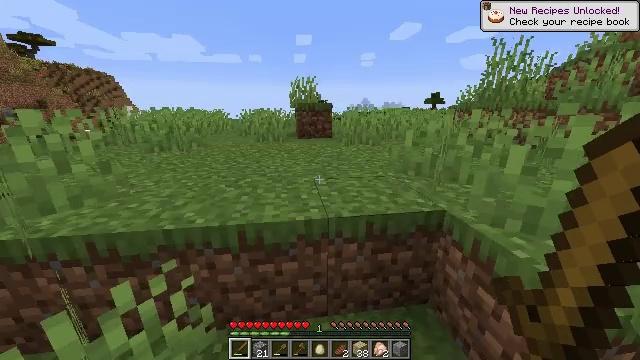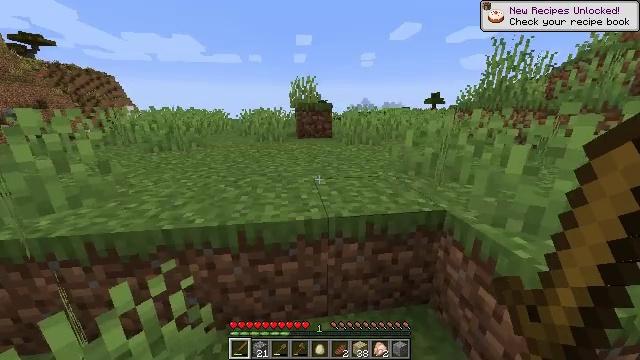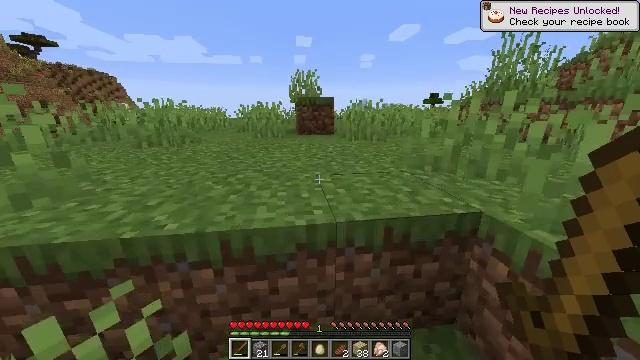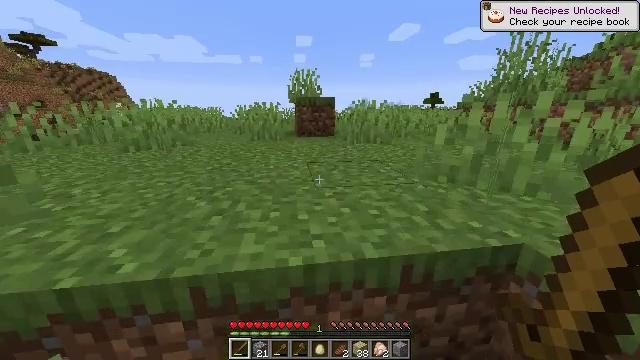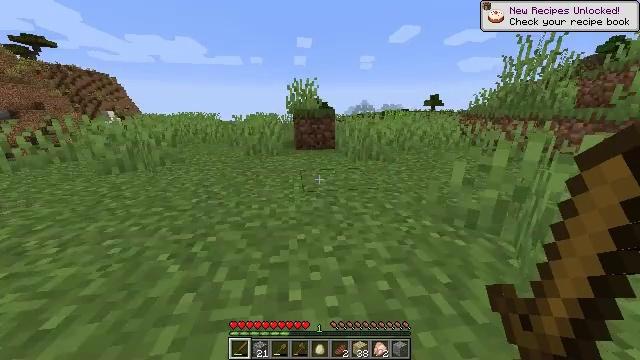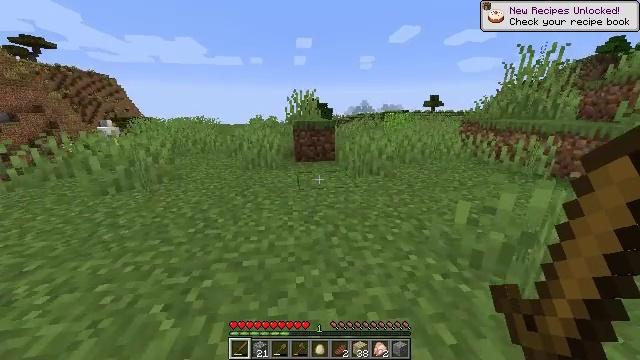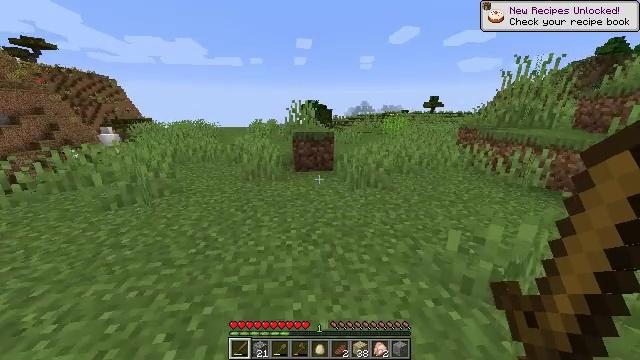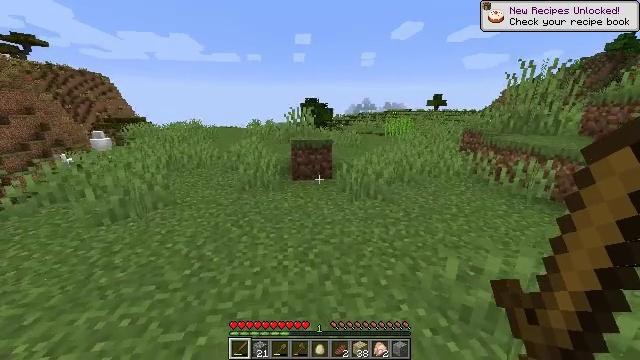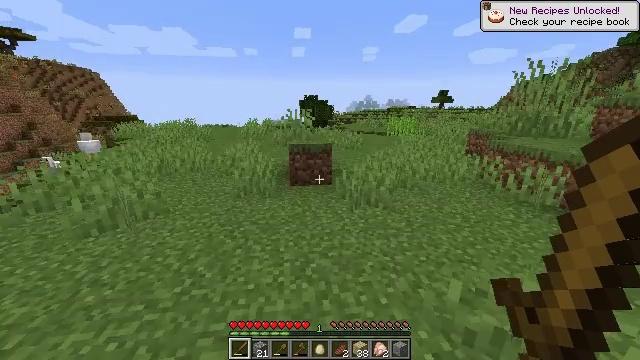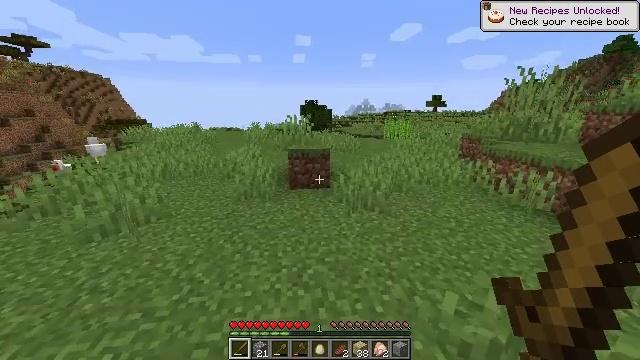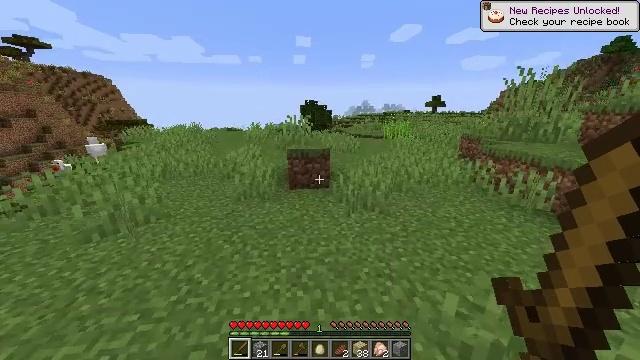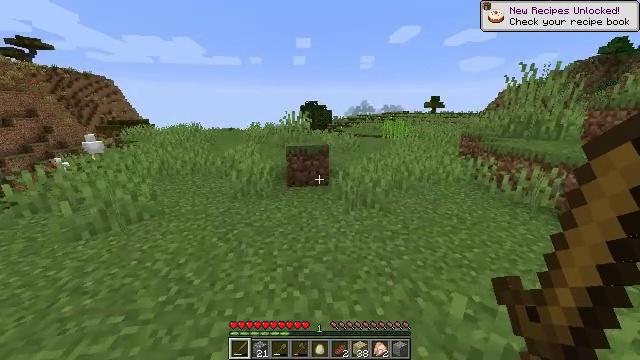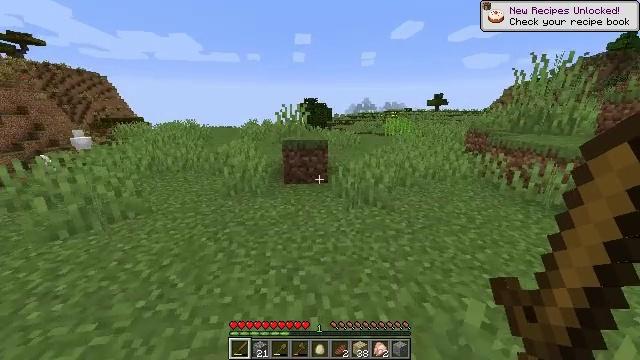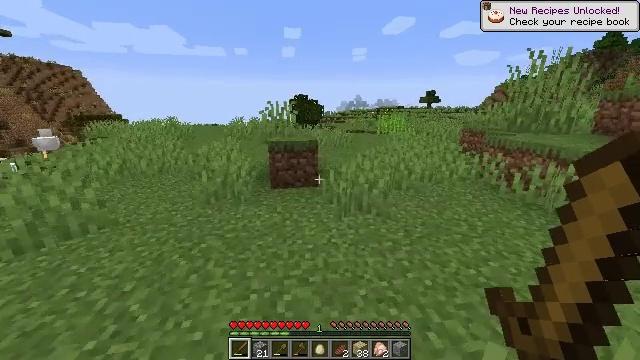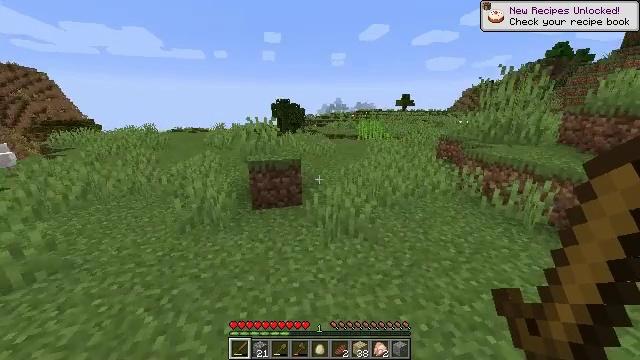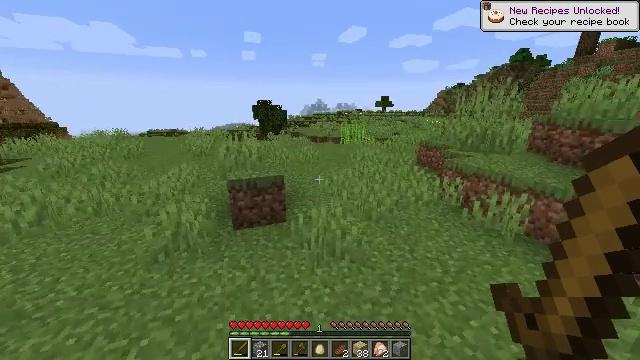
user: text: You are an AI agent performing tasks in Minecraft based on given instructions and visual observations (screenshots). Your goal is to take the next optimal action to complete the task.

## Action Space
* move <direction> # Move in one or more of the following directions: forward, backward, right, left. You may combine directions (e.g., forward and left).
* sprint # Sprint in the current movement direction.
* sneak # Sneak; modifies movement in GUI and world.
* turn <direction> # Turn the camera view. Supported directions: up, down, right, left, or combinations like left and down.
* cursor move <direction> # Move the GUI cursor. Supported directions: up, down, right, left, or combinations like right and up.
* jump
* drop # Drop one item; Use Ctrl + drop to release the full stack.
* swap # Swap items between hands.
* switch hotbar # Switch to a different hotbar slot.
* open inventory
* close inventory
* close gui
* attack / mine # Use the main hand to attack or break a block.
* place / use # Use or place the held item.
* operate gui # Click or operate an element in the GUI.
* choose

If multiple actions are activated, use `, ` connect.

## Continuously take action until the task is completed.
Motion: motion action
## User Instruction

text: Gather birch leaves using hands or shears.
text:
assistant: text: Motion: move forward, sprint, jump
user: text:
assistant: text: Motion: move forward, sprint, jump
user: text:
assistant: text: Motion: move forward, sprint, jump
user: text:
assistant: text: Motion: move forward, sprint, jump
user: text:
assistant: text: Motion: move forward, sprint, jump
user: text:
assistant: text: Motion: move forward, sprint, jump
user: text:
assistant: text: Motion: move forward, sprint, jump
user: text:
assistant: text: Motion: move forward, sprint, jump
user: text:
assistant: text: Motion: move forward, sprint, jump
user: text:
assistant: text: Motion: move forward, sprint, jump
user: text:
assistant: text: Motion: move forward, sprint, jump
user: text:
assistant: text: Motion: move forward, sprint, jump
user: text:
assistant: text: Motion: move forward, sprint, turn right, jump
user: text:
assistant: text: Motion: move forward, sprint, turn right, jump
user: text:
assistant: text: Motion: move forward, sprint, turn right, jump
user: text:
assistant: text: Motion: move forward, sprint, turn right, jump
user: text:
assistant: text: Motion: move forward, sprint, jump
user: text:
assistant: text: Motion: move forward, sprint, jump
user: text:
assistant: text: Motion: move forward, sprint, jump
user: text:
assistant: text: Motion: move forward, sprint, turn right
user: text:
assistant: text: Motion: move forward, sprint, turn right
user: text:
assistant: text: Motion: move forward, sprint, turn right
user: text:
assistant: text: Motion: move forward, sprint, turn right
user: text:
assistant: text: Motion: move forward, sprint, turn right
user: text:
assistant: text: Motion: move forward, sprint, turn right
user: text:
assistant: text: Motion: move forward, sprint, turn right
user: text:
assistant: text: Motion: move forward, sprint, turn right and up
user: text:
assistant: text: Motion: move forward, sprint, turn right and up
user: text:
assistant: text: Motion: move forward, sprint, turn right and up
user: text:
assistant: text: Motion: move forward, sprint, turn right